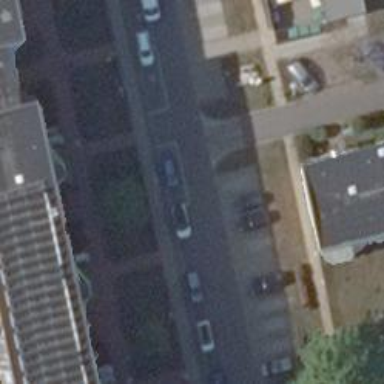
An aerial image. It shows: Paved residential road.